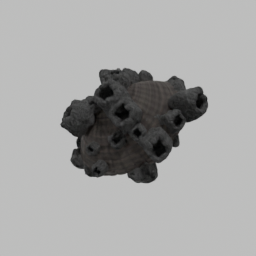
Label: animals